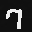
Label: 7